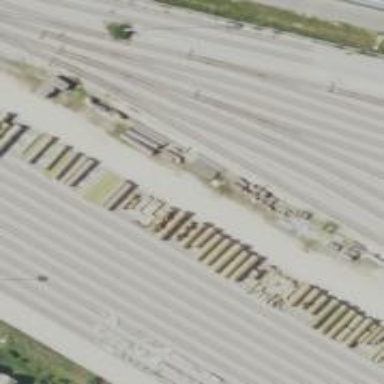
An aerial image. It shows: Rail spur service.